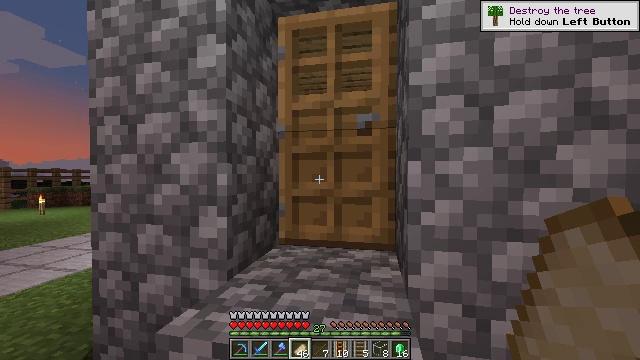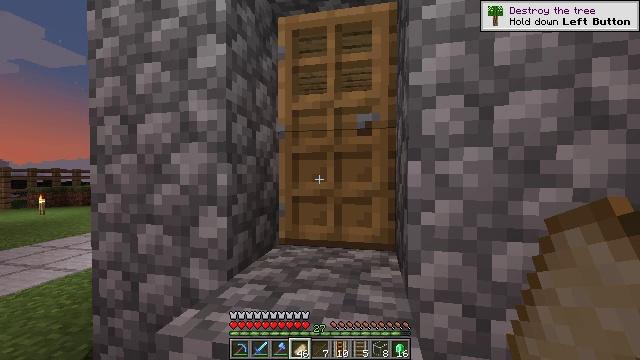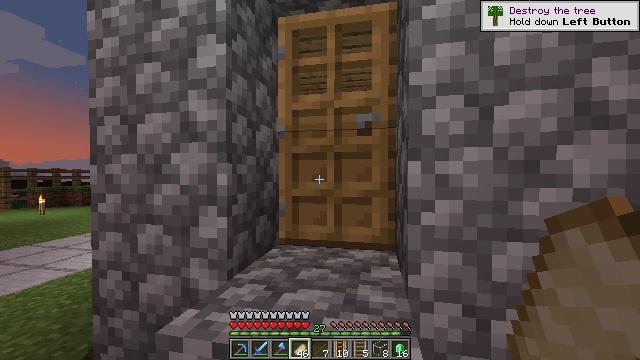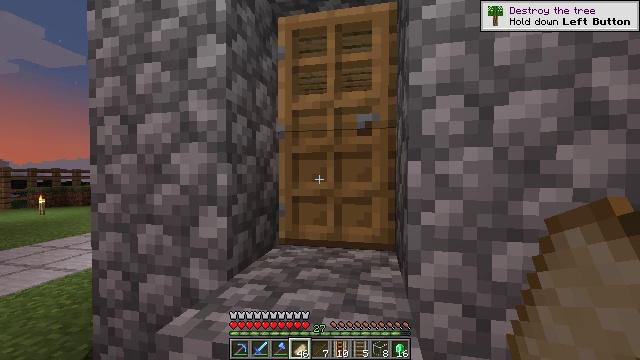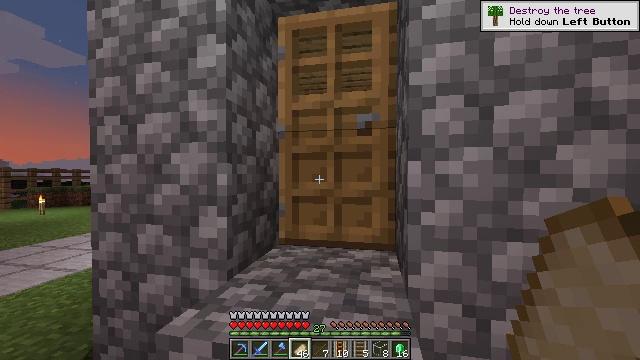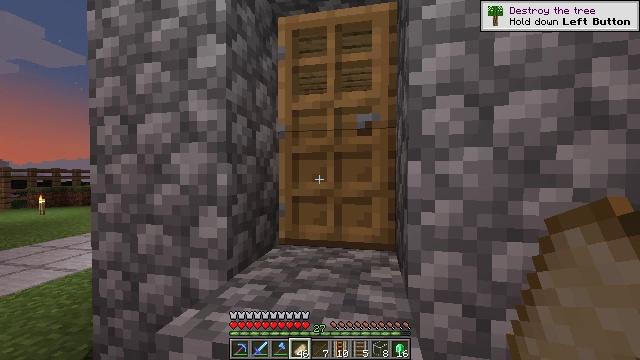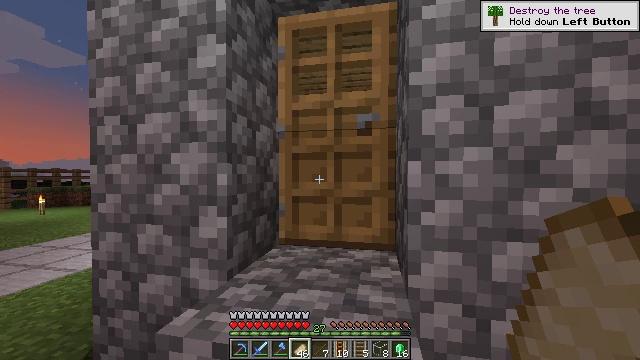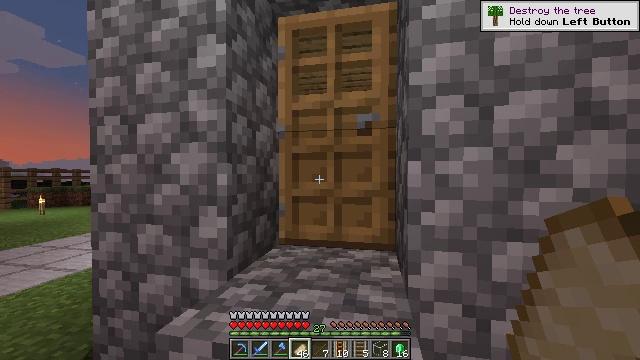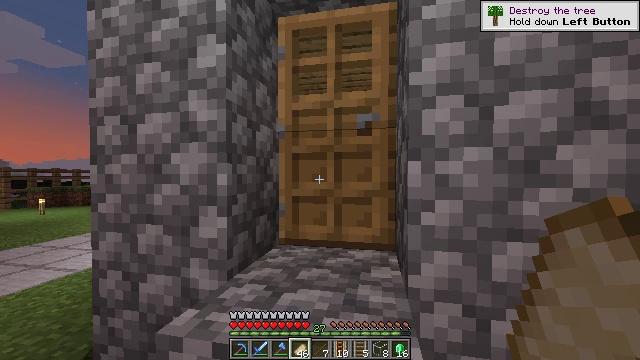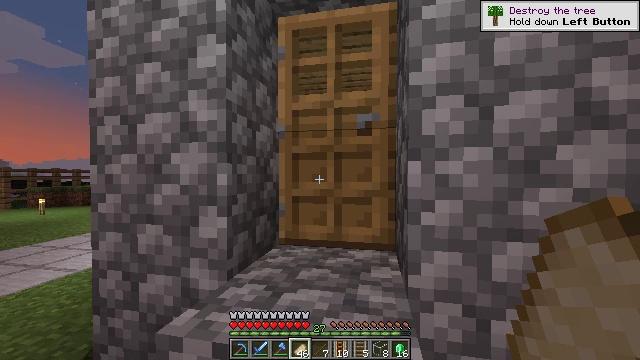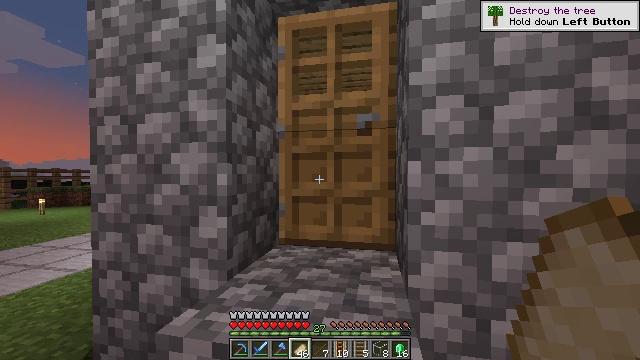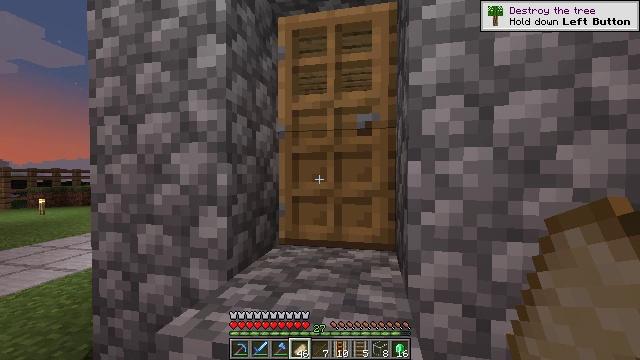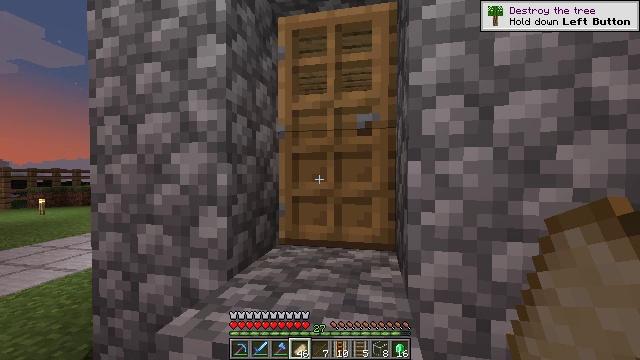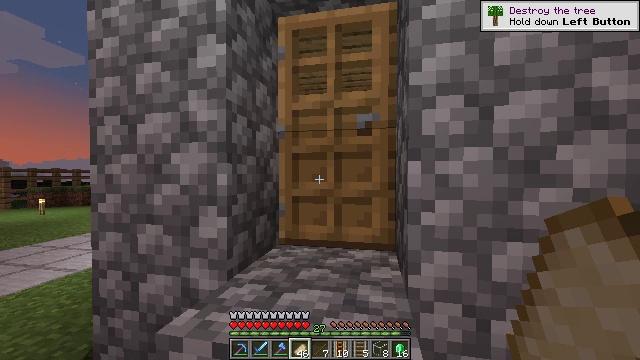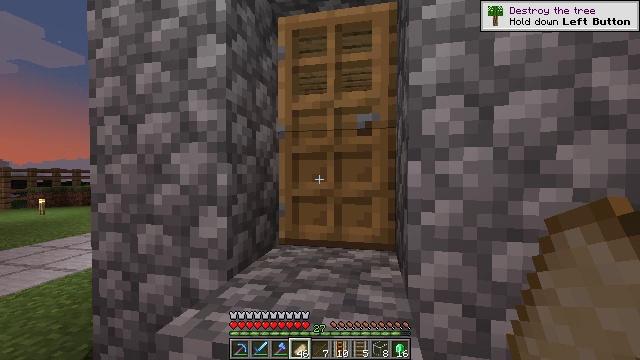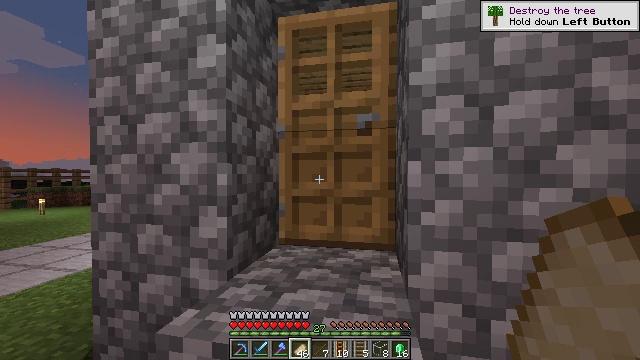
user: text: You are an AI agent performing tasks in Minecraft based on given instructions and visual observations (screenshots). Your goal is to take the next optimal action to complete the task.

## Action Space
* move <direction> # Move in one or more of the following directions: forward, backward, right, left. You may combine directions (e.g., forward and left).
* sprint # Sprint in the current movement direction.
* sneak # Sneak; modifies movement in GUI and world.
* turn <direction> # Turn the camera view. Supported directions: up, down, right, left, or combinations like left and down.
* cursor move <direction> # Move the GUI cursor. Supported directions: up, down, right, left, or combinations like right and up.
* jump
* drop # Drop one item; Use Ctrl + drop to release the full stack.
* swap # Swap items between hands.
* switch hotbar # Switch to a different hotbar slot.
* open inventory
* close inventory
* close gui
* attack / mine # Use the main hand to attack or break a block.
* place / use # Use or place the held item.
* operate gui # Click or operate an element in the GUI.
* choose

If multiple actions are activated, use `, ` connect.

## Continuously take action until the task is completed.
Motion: motion action
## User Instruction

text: Craft a green dye.
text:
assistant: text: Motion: no_op
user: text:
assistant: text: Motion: no_op
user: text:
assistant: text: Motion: no_op
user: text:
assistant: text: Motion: no_op
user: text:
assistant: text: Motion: no_op
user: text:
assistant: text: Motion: no_op
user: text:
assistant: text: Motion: no_op
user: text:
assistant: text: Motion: no_op
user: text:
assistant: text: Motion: no_op
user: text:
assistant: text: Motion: no_op
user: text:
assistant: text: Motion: no_op
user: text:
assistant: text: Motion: no_op
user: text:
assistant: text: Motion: no_op
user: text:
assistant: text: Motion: no_op
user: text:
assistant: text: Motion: no_op
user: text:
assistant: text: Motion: no_op
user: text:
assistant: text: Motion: no_op
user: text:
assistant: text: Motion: no_op
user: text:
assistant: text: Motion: no_op
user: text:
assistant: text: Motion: no_op
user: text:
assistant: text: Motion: no_op
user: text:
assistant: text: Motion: no_op
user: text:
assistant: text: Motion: no_op
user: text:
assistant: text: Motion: no_op
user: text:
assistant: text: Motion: no_op
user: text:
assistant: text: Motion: no_op
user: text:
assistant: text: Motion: no_op
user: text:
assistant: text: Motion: no_op
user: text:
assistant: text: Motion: no_op
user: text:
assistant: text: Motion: no_op